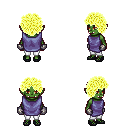
a pixel art fantasy rpg character, female body template, orc, green skin, chain tabard jacket, white pants, gold curly afro hairstyle, metal gloves, ghillies, four views (front, back, left, right), 2x2 character sprite sheet, small pixel art, hard edges, no anti-aliasing